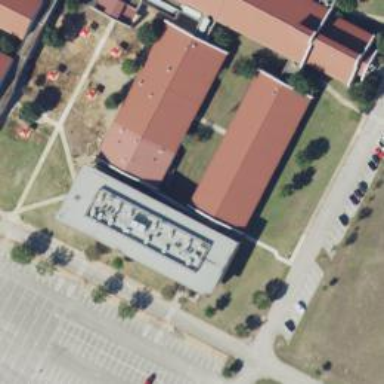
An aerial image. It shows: School building.